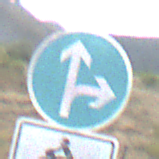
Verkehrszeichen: VorgeschriebeneFahrtrichtungGeradeausOderRechts
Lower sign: EinspurigeFahrzeugeFrei3
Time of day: Midday
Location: Outdoor (Nature)
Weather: PartlyCloudy
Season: NotSpecified
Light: Natural